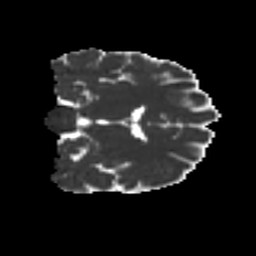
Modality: MD
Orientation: coronal
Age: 26
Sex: male
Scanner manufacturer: ge
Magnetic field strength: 3 T
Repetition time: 7.8 s
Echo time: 0.061 s